Interaction volume radius: 5 \u00c5
Interaction volume height: 30 \u00c5
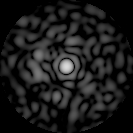
Disorder parameter: 0.8464